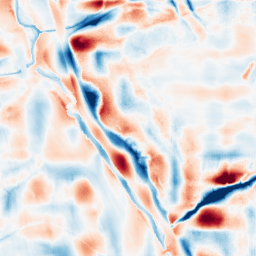
Category: wavelet
Decomposition family: wavelet_dwt
Decomposition parameters: wavelet: sym4
level: 5
Upsampling method: fft_zeropad
Upsampling parameters: scale: 8
Upsampling scale: 8